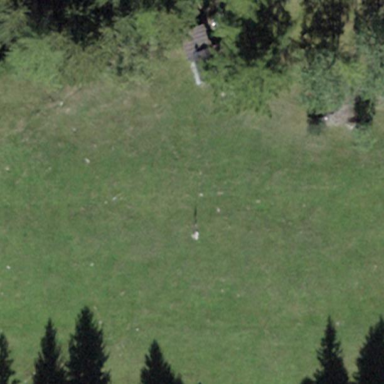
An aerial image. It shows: Beautiful meadow.